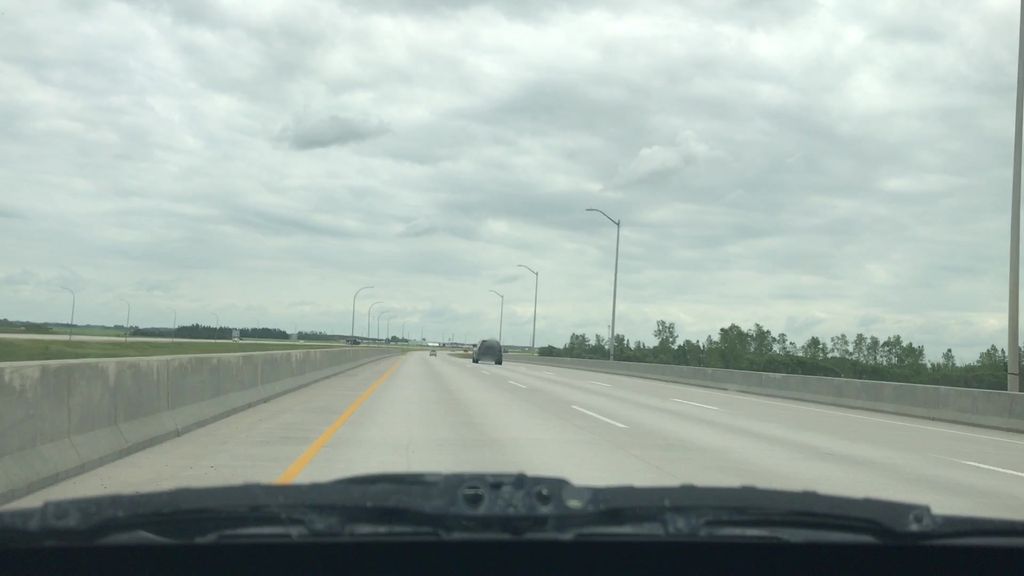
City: winnipeg